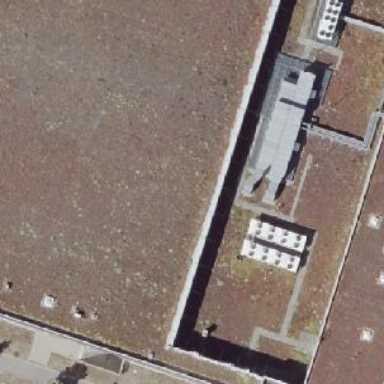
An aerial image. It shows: Part of building.